Question: My requirement is to add a mask on top of a div with all the region to have 50% transparency, except a small window in that div which should be 100% opaque.
-by 100% opaque i meant, the content should be fully visible without any mask on that area.
I am also attaching an image mentioning what i am trying to achieve.
I have tried below mentioned mask, but it didn't work out:
'''
-webkit-mask-composite: source-over;
-webkit-mask-image:
-webkit-linear-gradient(
left,
rgba(0,0,0,1) 0 ,
rgba(0,0,0,1) 100px ,
rgba(0,0,0,0.5) 100px ,
rgba(0,0,0,0.5) 300px
),
-webkit-linear-gradient(
top,
rgba(0,0,0,0.5) 0 ,
rgba(0,0,0,0.5) 50px,
rgba(0,0,0,1) 50px,
rgba(0,0,0,1) 100px,
rgba(0,0,0,0.5) 100px,
rgba(0,0,0,0.5) 150px
)
;"
'''

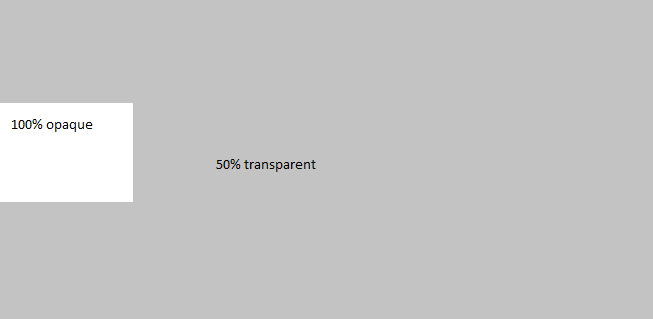
Answer: You could achieve that by masking with a SVG.
First you need to create the SVG element and add it to DOM:
'''
<svg id='svgOverlay' width='100%' height='100%' version='1.1' xmlns='http://www.w3.org/2000/svg' style='position:fixed;top:0;left:0;z-index:100000;'>
<defs>
<mask id='mask'>
<rect x='0' y='0' width='100%' height='100%' fill='white' />
<rect x='0' y='40' width='200' height='200' fill='black' />
</mask>
</defs>
<g>
<rect fill='black' width='100%' height='100%' opacity='0.5' mask='url(#mask)' />
</g>
</svg>
'''
To position your mask inside your div adjust the styling on the '<svg>' tag (either 'fixed' if you need to cover whole page or 'absolute' if you are nesting in a div):
'''
<svg id='svgOverlay' width='100%' height='100%' version='1.1' xmlns='http://www.w3.org/2000/svg' style='position:fixed;top:0;left:0;z-index:100000;'>
...
'''
This part is your transparent area:
'''
...
<rect x='0' y='40' width='200' height='200' fill='black' />
...
'''
Adjust x, y, width and height to fit your needs. - if this is not a problem for you it is a rock solid approach.
Here is a working sample (works in chrome, firefox, opera, IE9+ ): <URL>